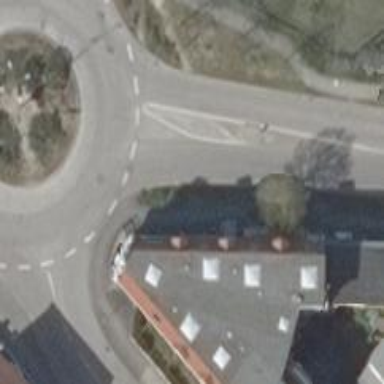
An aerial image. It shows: Footway.